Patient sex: M
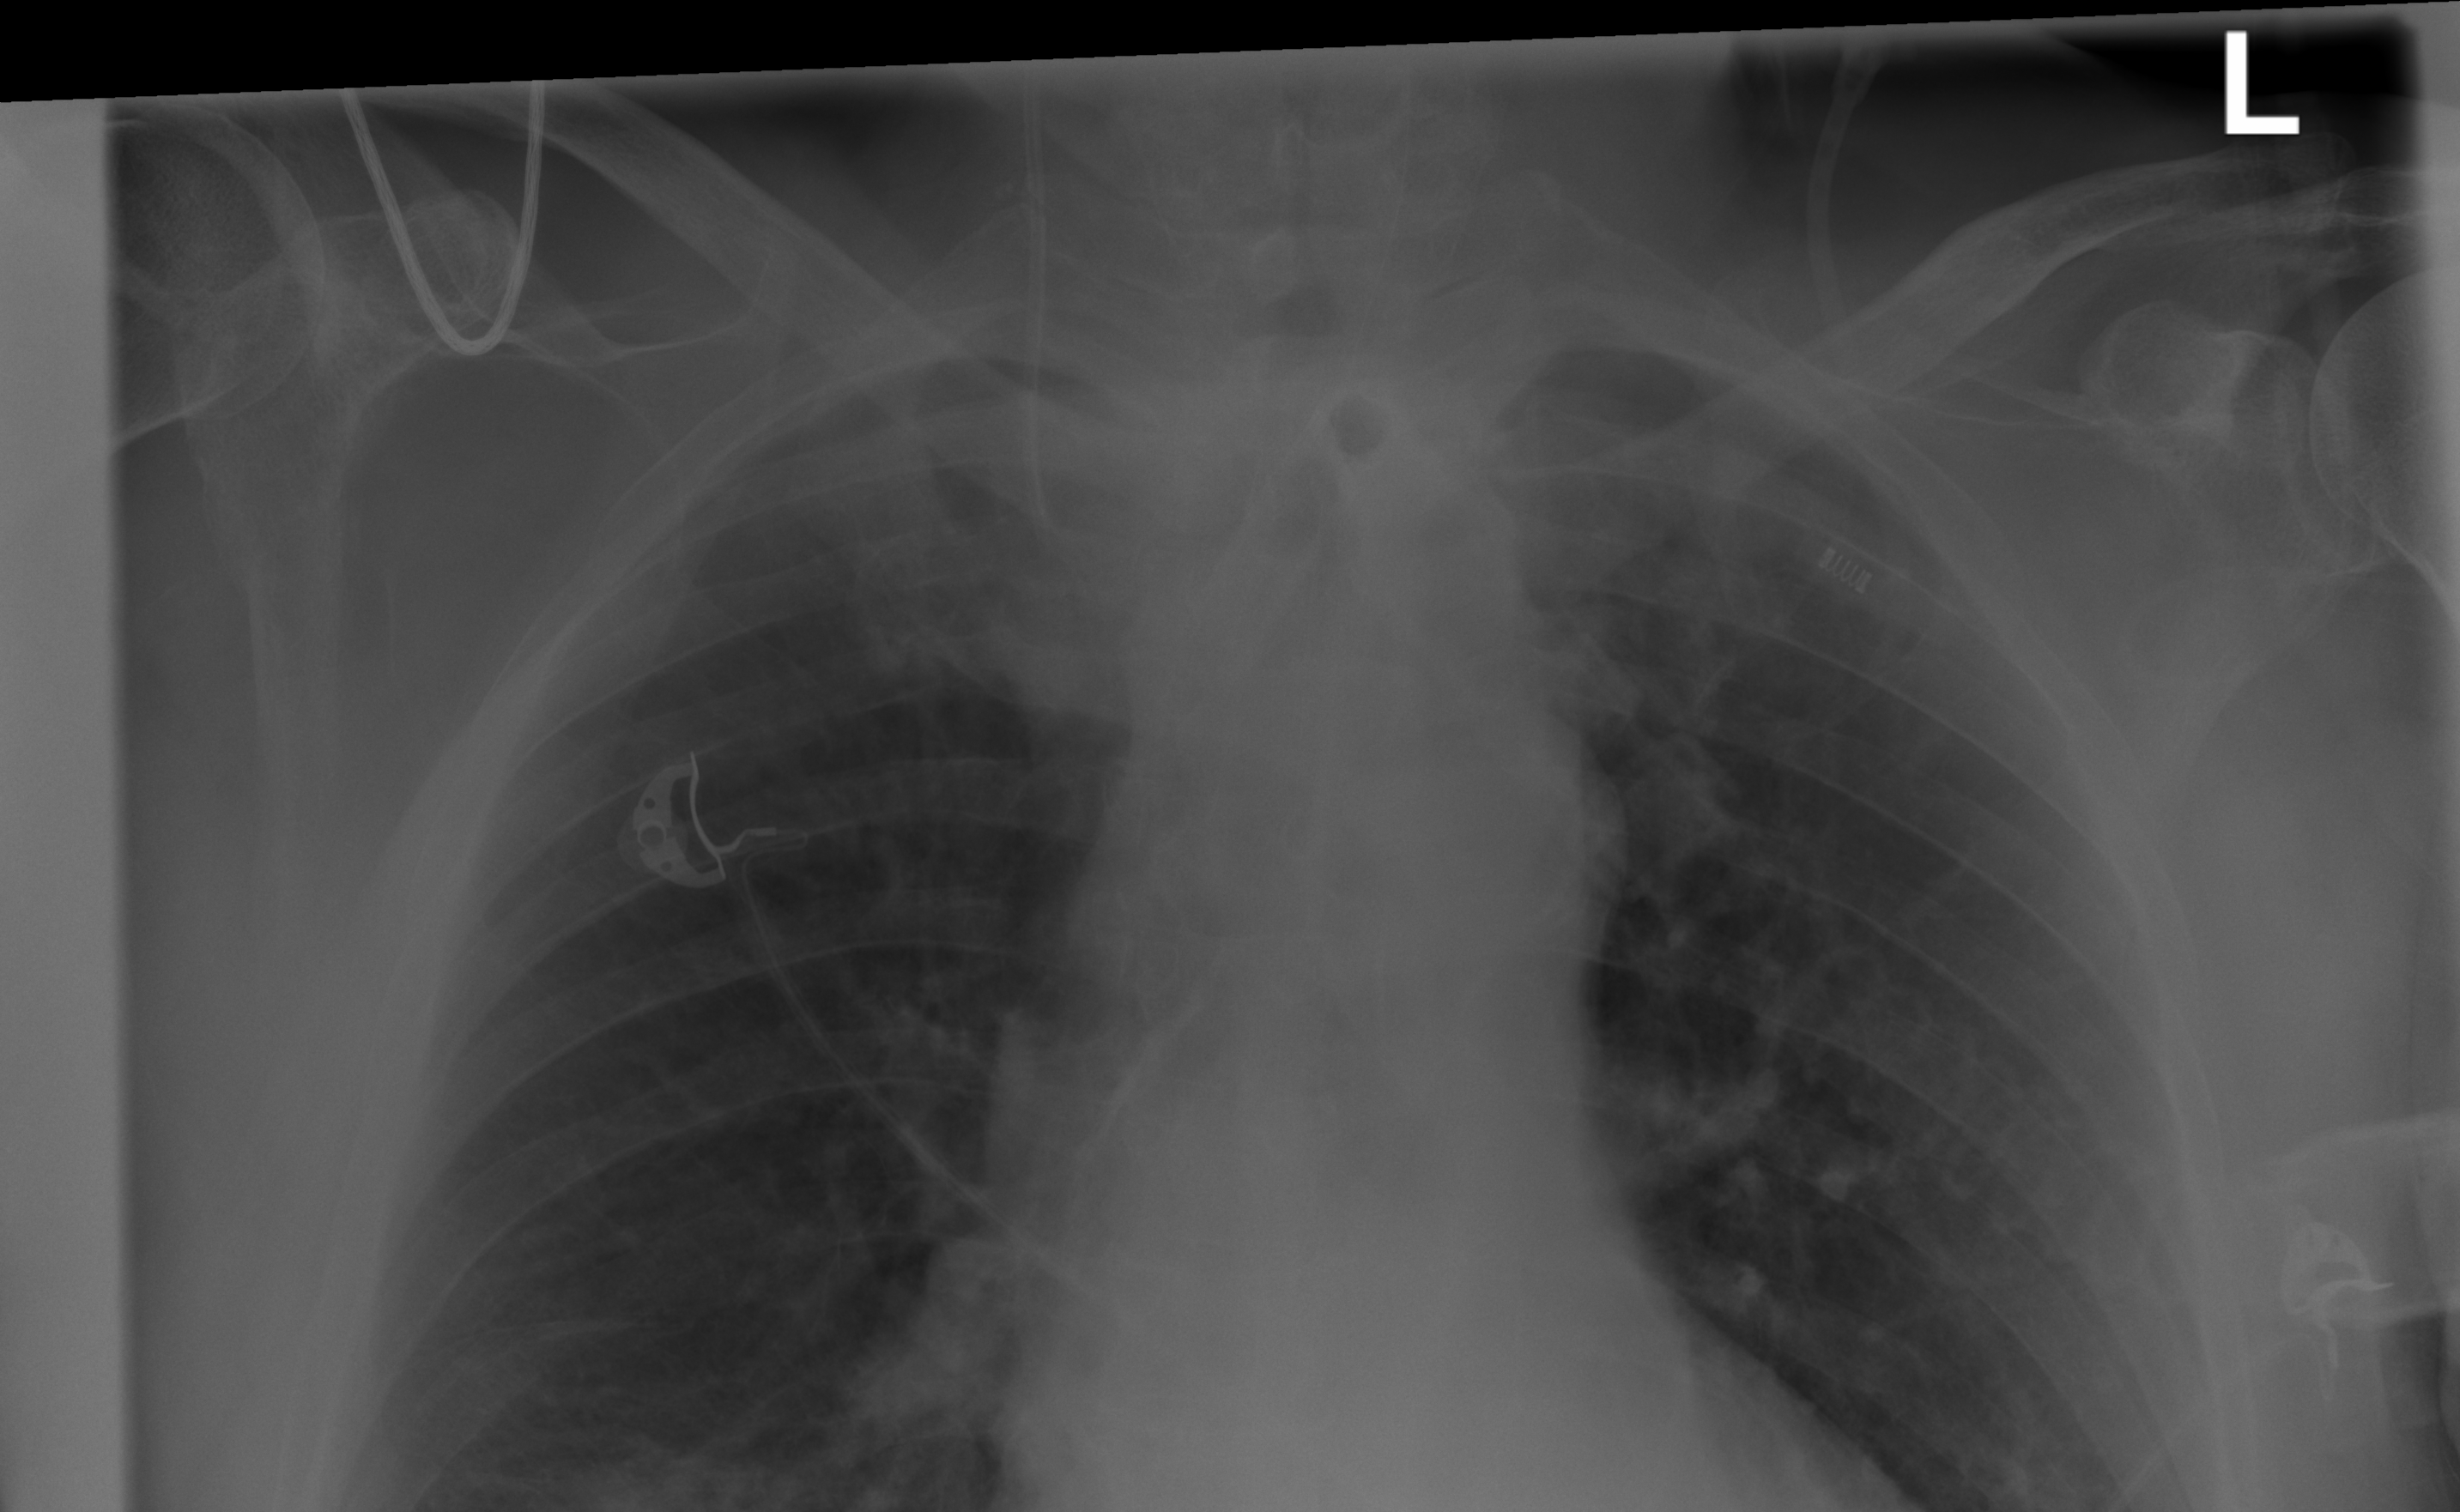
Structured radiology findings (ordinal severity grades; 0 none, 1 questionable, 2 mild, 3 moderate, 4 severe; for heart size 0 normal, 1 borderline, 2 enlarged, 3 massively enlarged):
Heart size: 0
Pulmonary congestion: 0
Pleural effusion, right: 0
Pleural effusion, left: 0
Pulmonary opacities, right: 0
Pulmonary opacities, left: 0
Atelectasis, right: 2
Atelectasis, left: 0